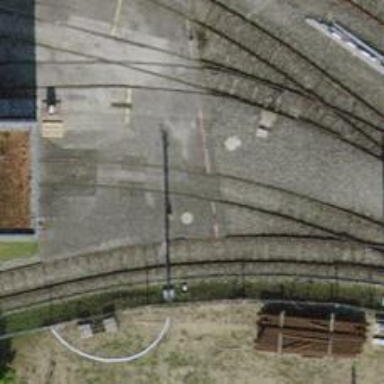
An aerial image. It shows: Light rail service yard with electrified contact lines. The yard has one track.